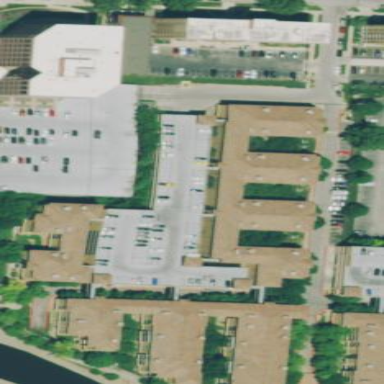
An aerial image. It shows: Multi-storey parking building.